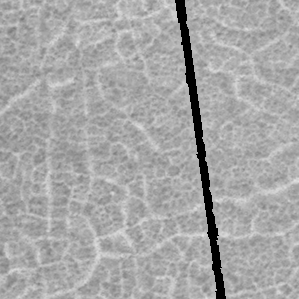
Label: frost